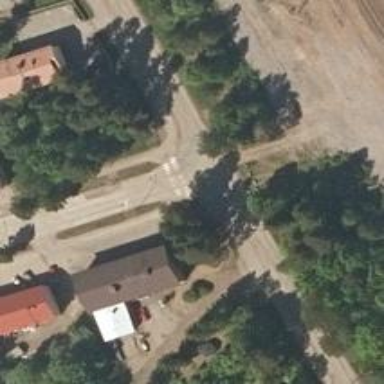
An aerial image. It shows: Unclassified road with asphalt surface.